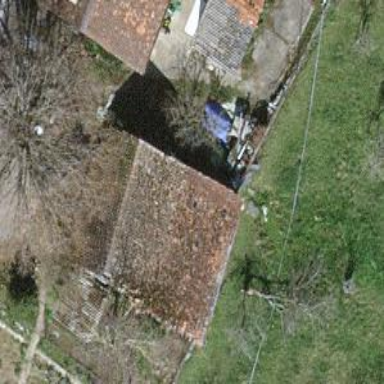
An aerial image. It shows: Shed building.